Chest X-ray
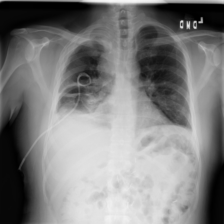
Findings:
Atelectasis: negative
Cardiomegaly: negative
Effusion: negative
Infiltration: negative
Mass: negative
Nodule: positive
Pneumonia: negative
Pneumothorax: negative
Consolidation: negative
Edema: negative
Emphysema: negative
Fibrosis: negative
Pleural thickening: positive
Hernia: negative